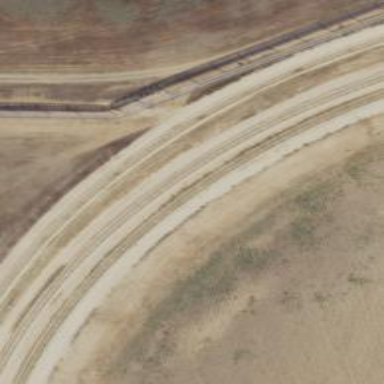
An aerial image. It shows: Rail spur service.